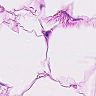
Metastatic tissue present: no